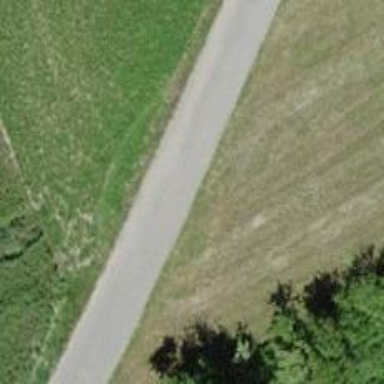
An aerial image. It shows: Asphalt track with grade 1 tracktype. It is specifically designed for agricultural vehicles.